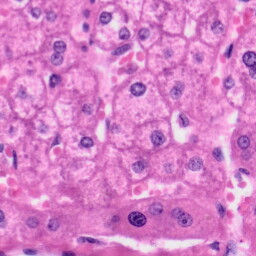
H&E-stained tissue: Liver